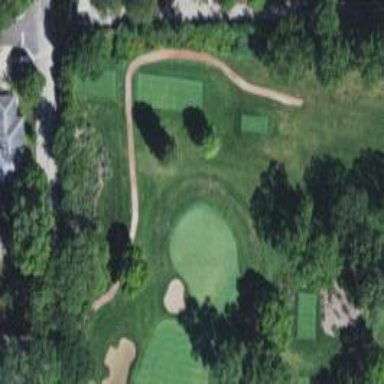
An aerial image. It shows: Golf hole.